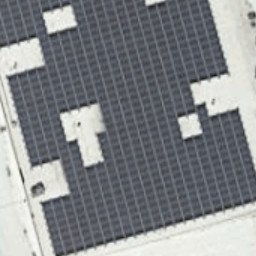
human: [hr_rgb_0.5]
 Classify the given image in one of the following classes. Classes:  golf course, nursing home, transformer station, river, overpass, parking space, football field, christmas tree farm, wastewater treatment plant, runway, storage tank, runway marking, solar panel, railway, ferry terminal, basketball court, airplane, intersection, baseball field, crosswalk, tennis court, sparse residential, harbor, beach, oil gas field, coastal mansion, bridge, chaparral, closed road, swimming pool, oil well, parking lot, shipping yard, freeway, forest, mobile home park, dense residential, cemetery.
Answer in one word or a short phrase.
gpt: solar panel